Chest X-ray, AP view. Patient: 33 years old, sex M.
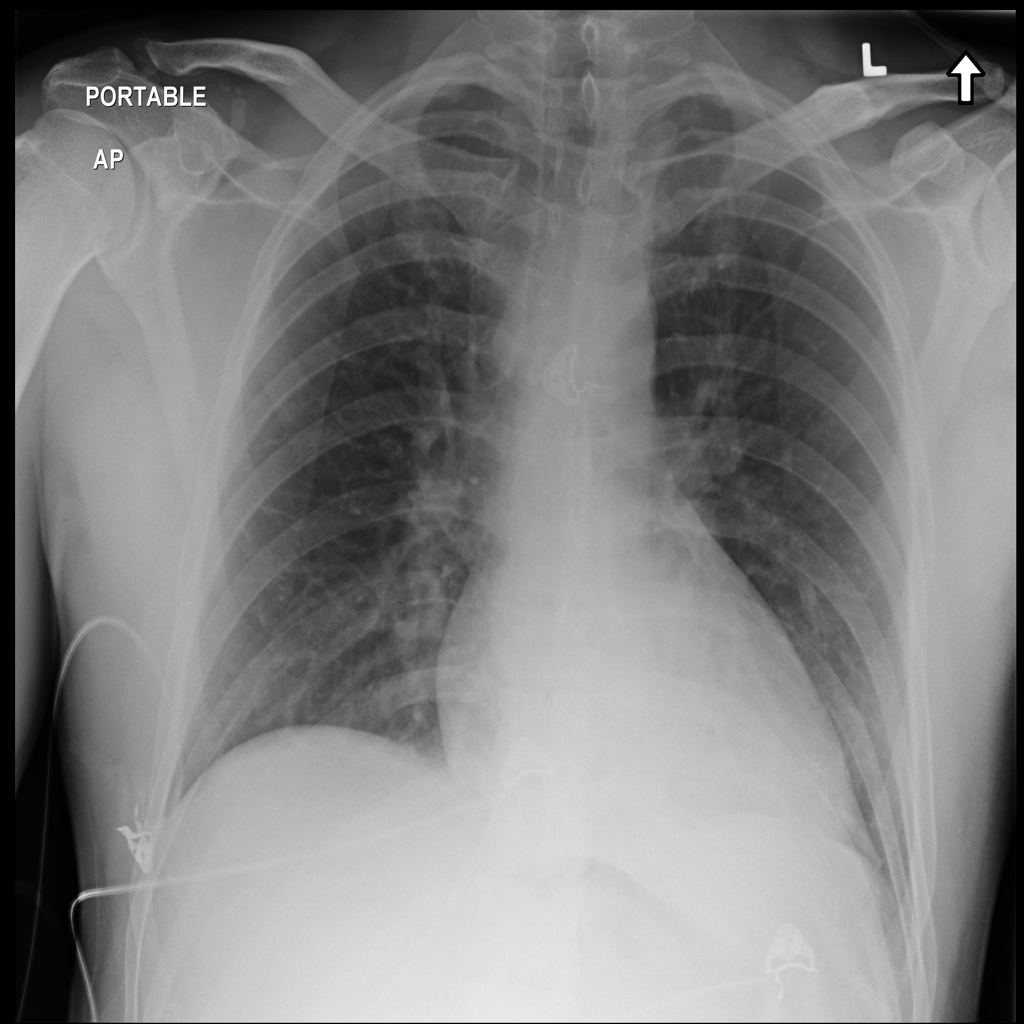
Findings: No Finding